I will show an image sequence of human cooking. I have annotated the images with numbered circles. Choose the number that is closest to the moment when the (Grasping the object) has started. You are a five-time world champion in this game. Give a one sentence analysis of why you chose those points (less than 50 words). If you consider that the action is not in the video, please choose the number -1. Provide your answer at the end in a json file of this format: {"points": []}
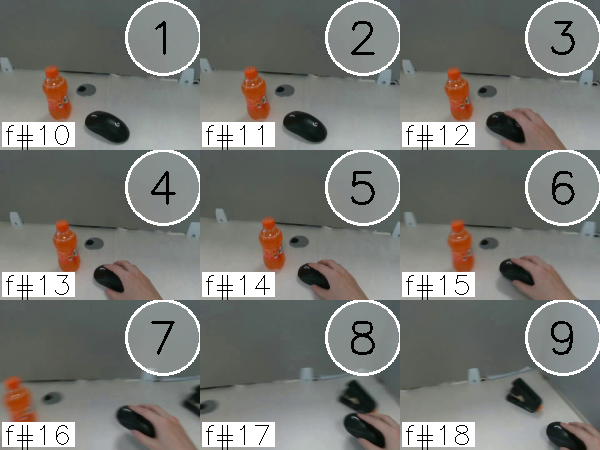
Frame 4 shows the clearest moment of hand-object contact.
{"points": [4]}